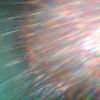
Label: sunburn